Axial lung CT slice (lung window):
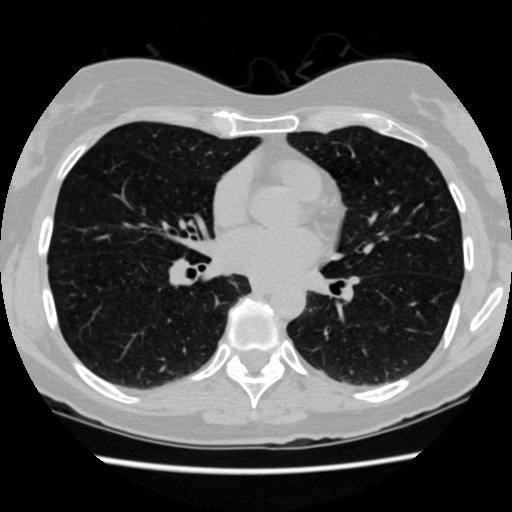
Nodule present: no